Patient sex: M
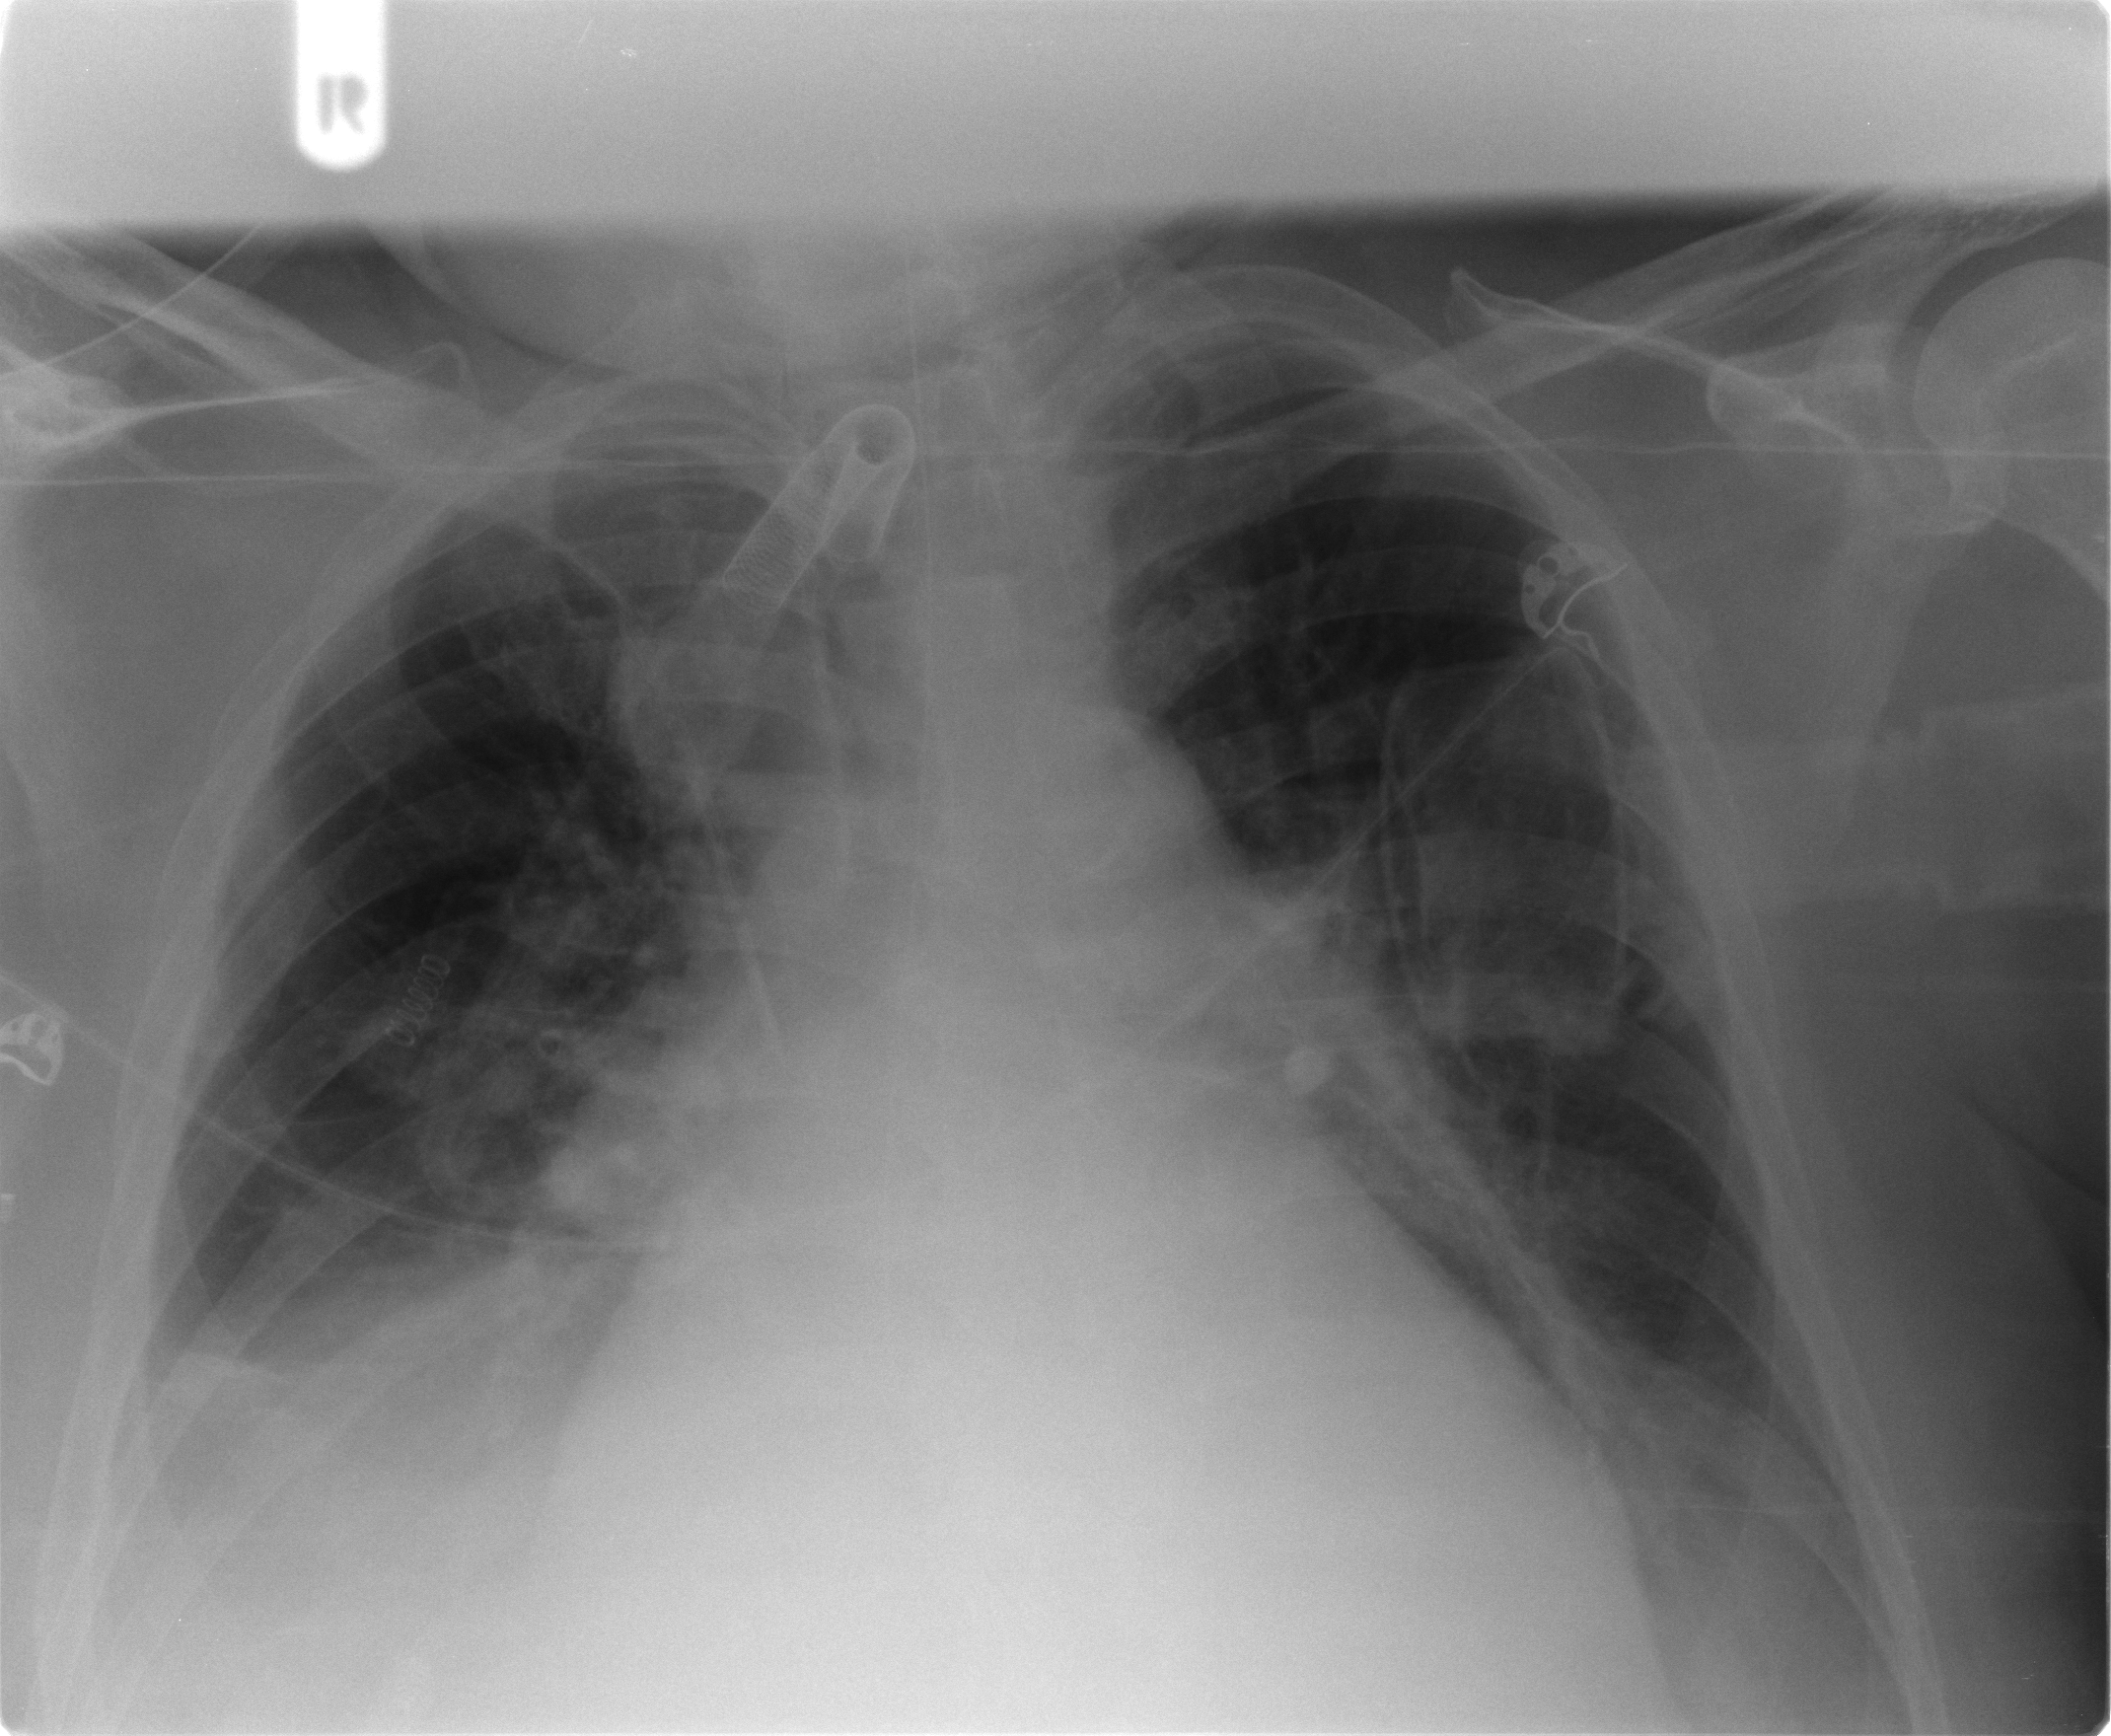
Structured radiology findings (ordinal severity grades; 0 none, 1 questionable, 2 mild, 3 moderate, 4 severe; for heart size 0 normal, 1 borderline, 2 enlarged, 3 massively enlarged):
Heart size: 3
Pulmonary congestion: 2
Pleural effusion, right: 2
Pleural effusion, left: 2
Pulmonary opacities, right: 0
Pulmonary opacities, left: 0
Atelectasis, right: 2
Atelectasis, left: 2